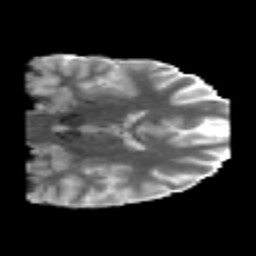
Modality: MD
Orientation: coronal
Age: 22
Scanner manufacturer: philips
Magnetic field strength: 3 T
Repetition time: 8.584 s
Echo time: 0.1268 s